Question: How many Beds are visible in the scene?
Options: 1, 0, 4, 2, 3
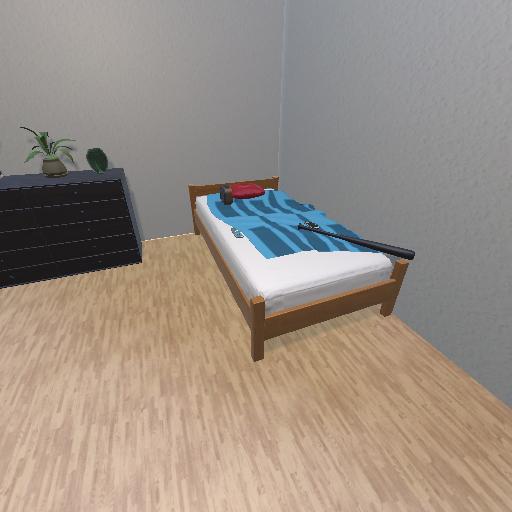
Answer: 1